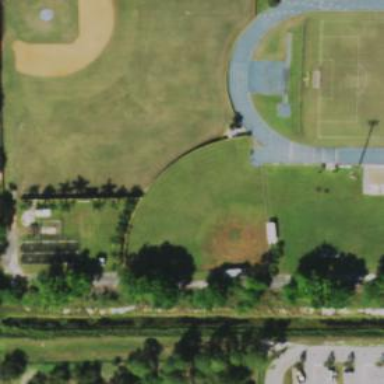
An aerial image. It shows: Baseball pitch for leisure land.